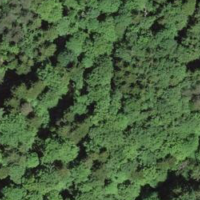
EUNIS habitat code: 41
Species observed at this site:
Epipactis atrorubens